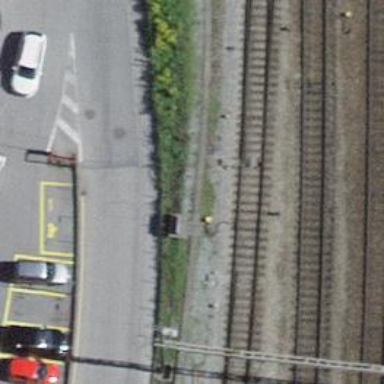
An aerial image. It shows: Railway switch.